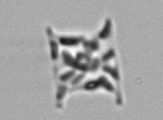
Label: Eucampia